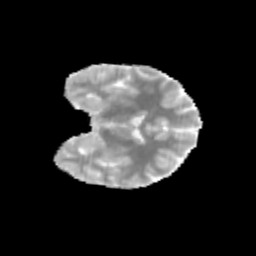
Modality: MD
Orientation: coronal
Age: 14
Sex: female
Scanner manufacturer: siemens
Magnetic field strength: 3 T
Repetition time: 3.8 s
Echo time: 0.07 s